Field crop: tomato
Growth stage: 1
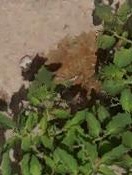
Species: tomato